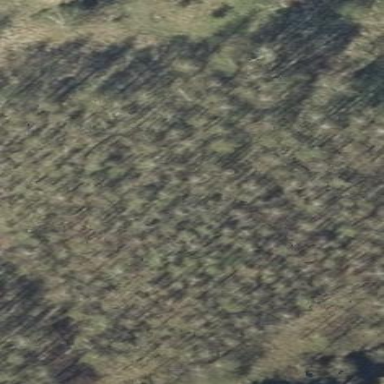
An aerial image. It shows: Broadleaved woodland area.